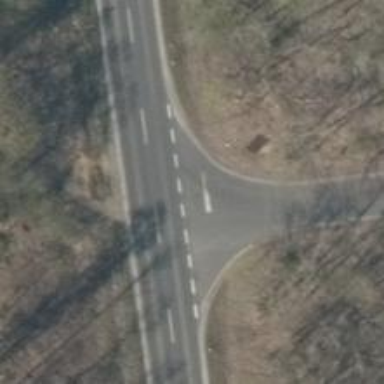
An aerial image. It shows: Asphalt road with sidewalks on both sides. The road is classified as primary highway.